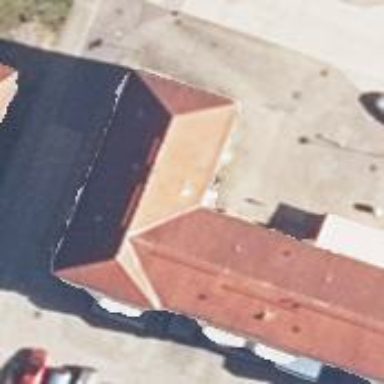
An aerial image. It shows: Bakery.